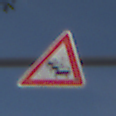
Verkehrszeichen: Stau
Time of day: MorningAfternoon
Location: Outdoor (Nature)
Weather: PartlyCloudy
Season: NotSpecified
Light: Natural